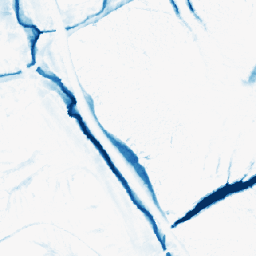
Category: morphological
Decomposition family: morphological
Decomposition parameters: operation: closing
size: 10
Upsampling method: area
Upsampling parameters: scale: 4
Upsampling scale: 4